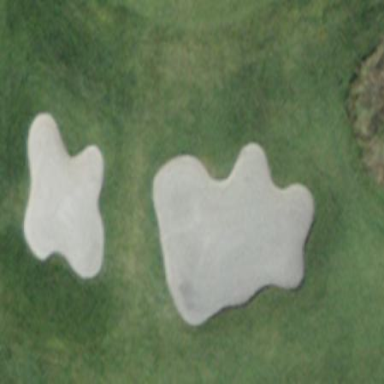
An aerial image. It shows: Sand bunker on golf course.